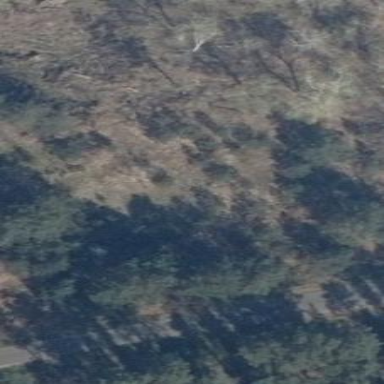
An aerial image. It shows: Landscape with heath vegetation.